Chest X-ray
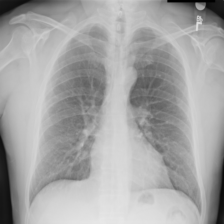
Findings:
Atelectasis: negative
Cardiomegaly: negative
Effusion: negative
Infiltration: negative
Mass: negative
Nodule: negative
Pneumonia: negative
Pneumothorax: negative
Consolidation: negative
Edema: negative
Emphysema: negative
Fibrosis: negative
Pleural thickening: negative
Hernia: negative